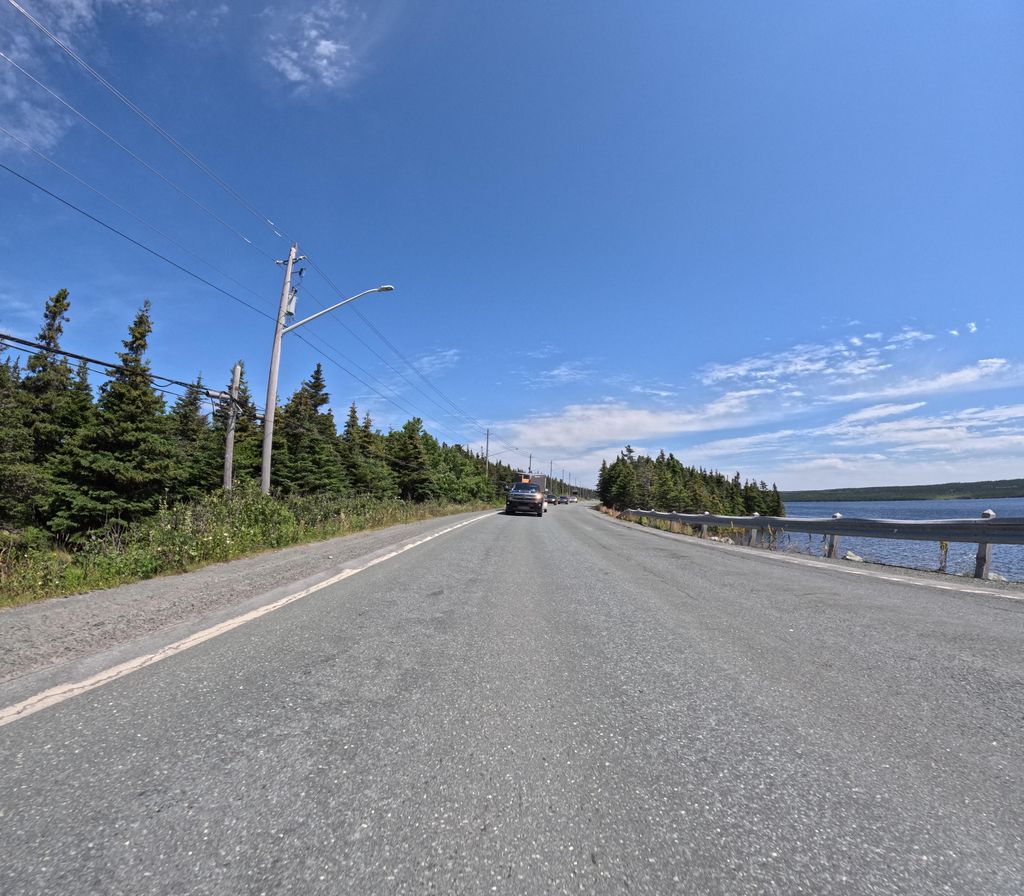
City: st_johns